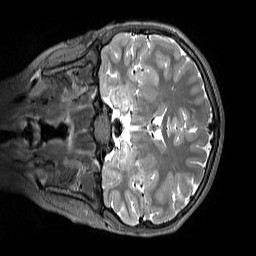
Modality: T2w
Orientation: coronal
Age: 10
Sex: female
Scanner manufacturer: siemens
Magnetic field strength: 3 T
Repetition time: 3.2 s
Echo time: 0.408 s